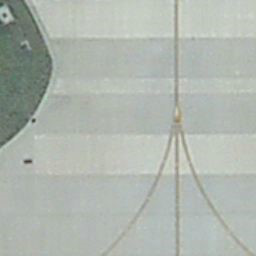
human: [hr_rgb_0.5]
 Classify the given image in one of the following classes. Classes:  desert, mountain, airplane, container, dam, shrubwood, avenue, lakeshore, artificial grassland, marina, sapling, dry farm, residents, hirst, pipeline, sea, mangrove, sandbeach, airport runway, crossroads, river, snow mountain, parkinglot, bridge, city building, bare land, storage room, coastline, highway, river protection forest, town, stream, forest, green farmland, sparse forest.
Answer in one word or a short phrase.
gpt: airport runway